Field crop: maize
Growth stage: 2
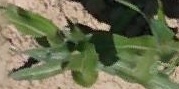
Species: maize